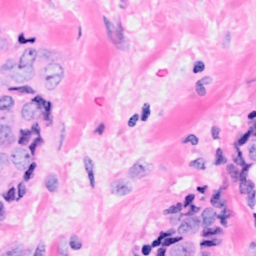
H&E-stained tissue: Breast